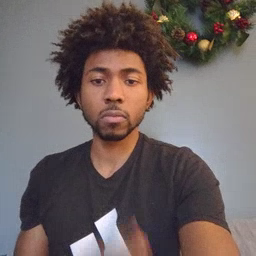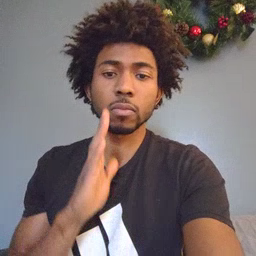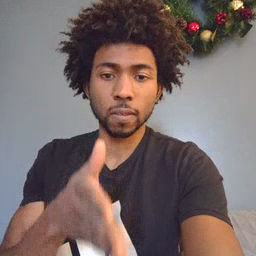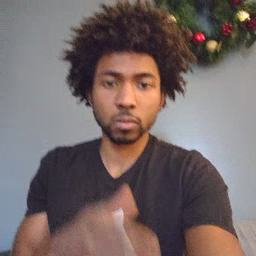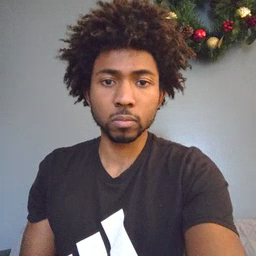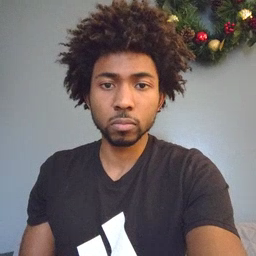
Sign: after